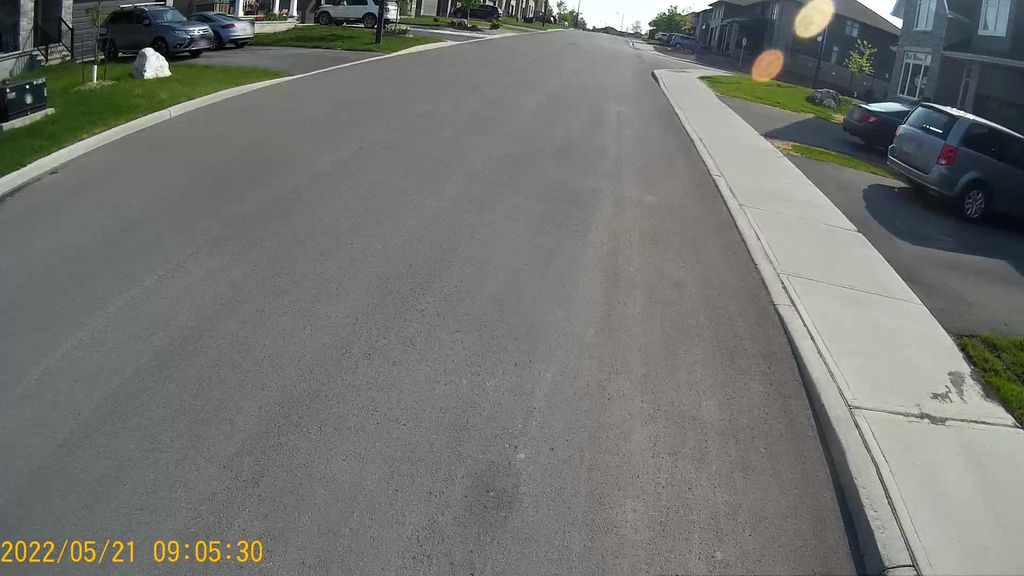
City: ottawa-gatineau